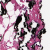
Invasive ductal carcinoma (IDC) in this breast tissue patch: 0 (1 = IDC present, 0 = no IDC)